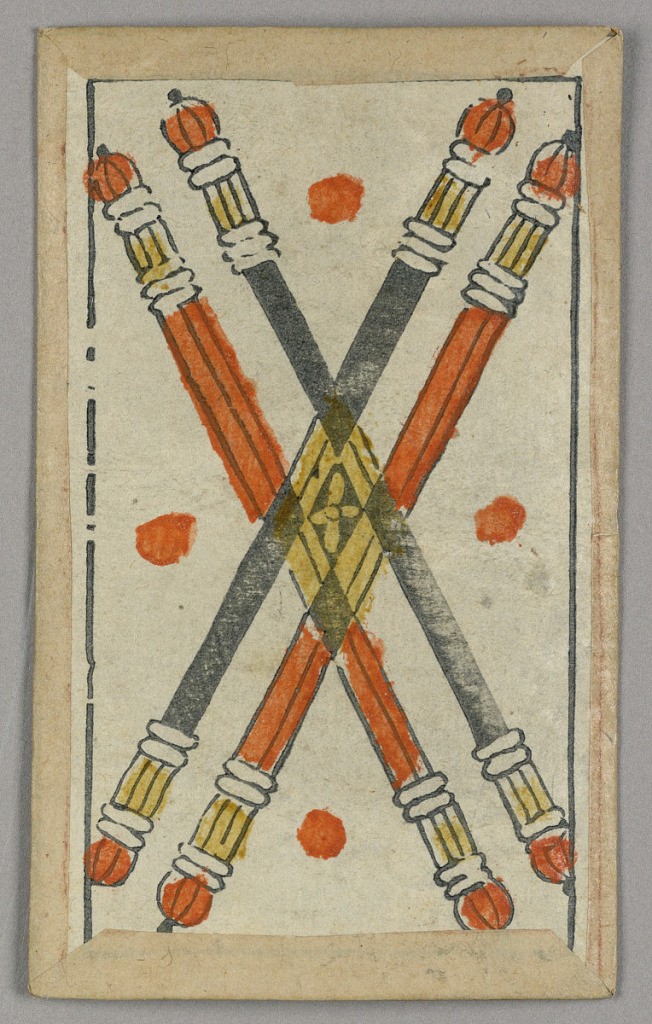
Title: Minchiate (Tarot) Playing Card
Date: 17th century
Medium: Stencil-colored woodblock print
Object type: Playing card
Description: Part of a set of Italian Minchiate playing cards.